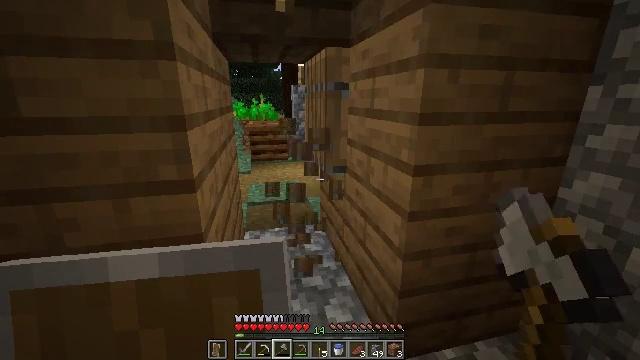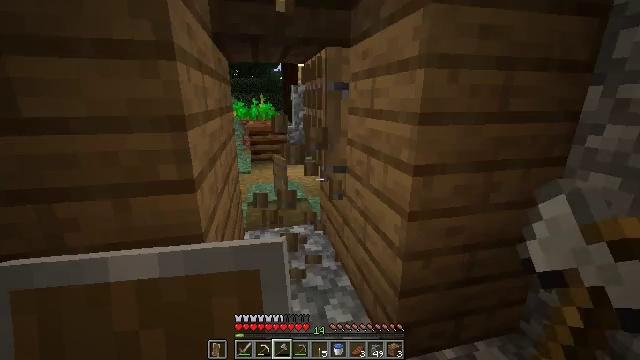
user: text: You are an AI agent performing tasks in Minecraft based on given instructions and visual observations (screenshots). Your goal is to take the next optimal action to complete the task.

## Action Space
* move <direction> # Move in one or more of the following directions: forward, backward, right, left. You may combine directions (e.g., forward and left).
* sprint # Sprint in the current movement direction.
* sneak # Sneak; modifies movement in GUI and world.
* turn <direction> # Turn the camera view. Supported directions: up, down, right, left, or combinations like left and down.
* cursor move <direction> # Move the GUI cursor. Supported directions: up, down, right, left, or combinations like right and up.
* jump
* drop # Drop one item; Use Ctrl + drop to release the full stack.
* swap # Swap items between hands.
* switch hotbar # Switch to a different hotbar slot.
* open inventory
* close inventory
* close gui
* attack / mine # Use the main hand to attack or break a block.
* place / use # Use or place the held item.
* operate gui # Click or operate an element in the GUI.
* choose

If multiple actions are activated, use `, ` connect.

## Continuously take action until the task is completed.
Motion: motion action
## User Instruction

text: Reclaim the spruce door from a structure.
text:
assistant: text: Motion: attack / mine
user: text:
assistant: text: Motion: attack / mine